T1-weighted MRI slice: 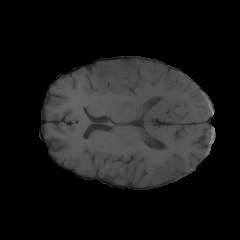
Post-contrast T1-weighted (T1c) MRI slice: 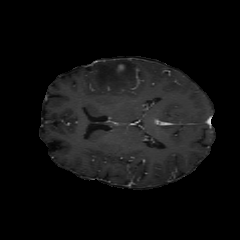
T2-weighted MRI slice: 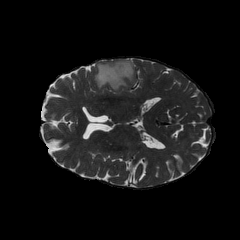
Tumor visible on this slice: yes